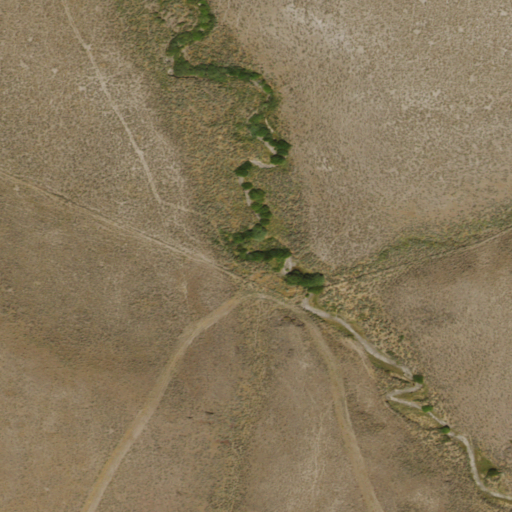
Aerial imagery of valley in Nevada named Road Canyon containing shrub and woody wetlands